Question: I am facing a big big problem with adding a static page to my fan page, so i created a fan page using . Now the problem starts.
> when i go to , and then select apps.The apps section is
, tab is created but why i cant see any app or
specially my static FBMLpage.
any suggestions for my problem?

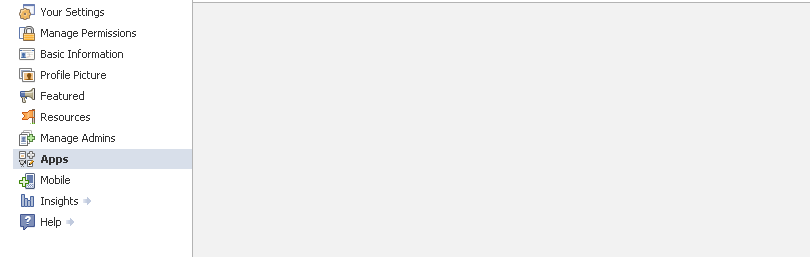
Answer: Static FBML pages have been deprecated so if this is a new page that could explain why. You will be best off creating an iframe fan page tab.